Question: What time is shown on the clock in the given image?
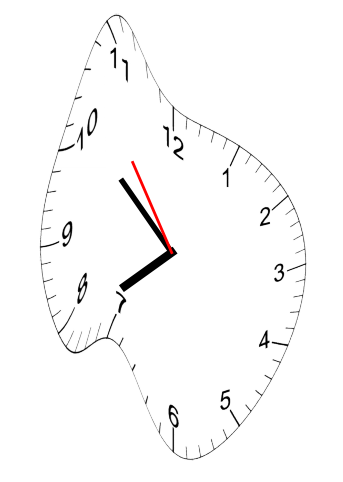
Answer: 07:51:54